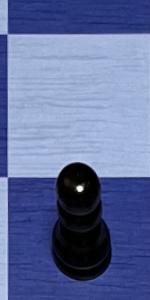
Label: Pawn_Black